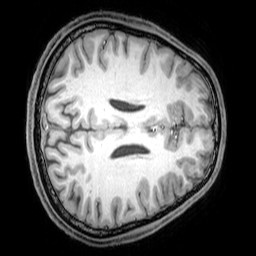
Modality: T1w
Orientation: axial
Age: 20
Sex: male
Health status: healthy
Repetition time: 0.081 s
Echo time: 0.037 s